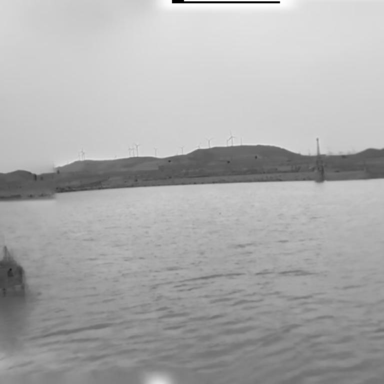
There is a bulk_carrier in the infrared image.